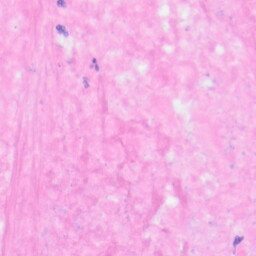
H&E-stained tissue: Kidney